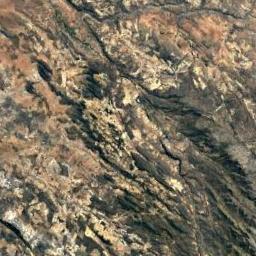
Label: mountain